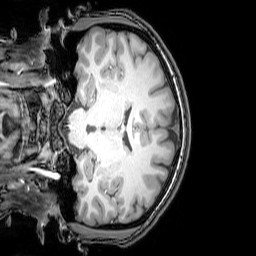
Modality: T1w
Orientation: coronal
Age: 21
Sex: female
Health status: healthy
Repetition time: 0.081 s
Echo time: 0.037 s